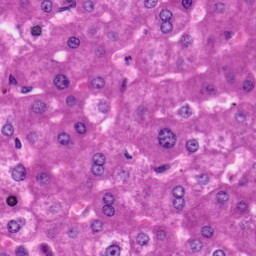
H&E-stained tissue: Liver